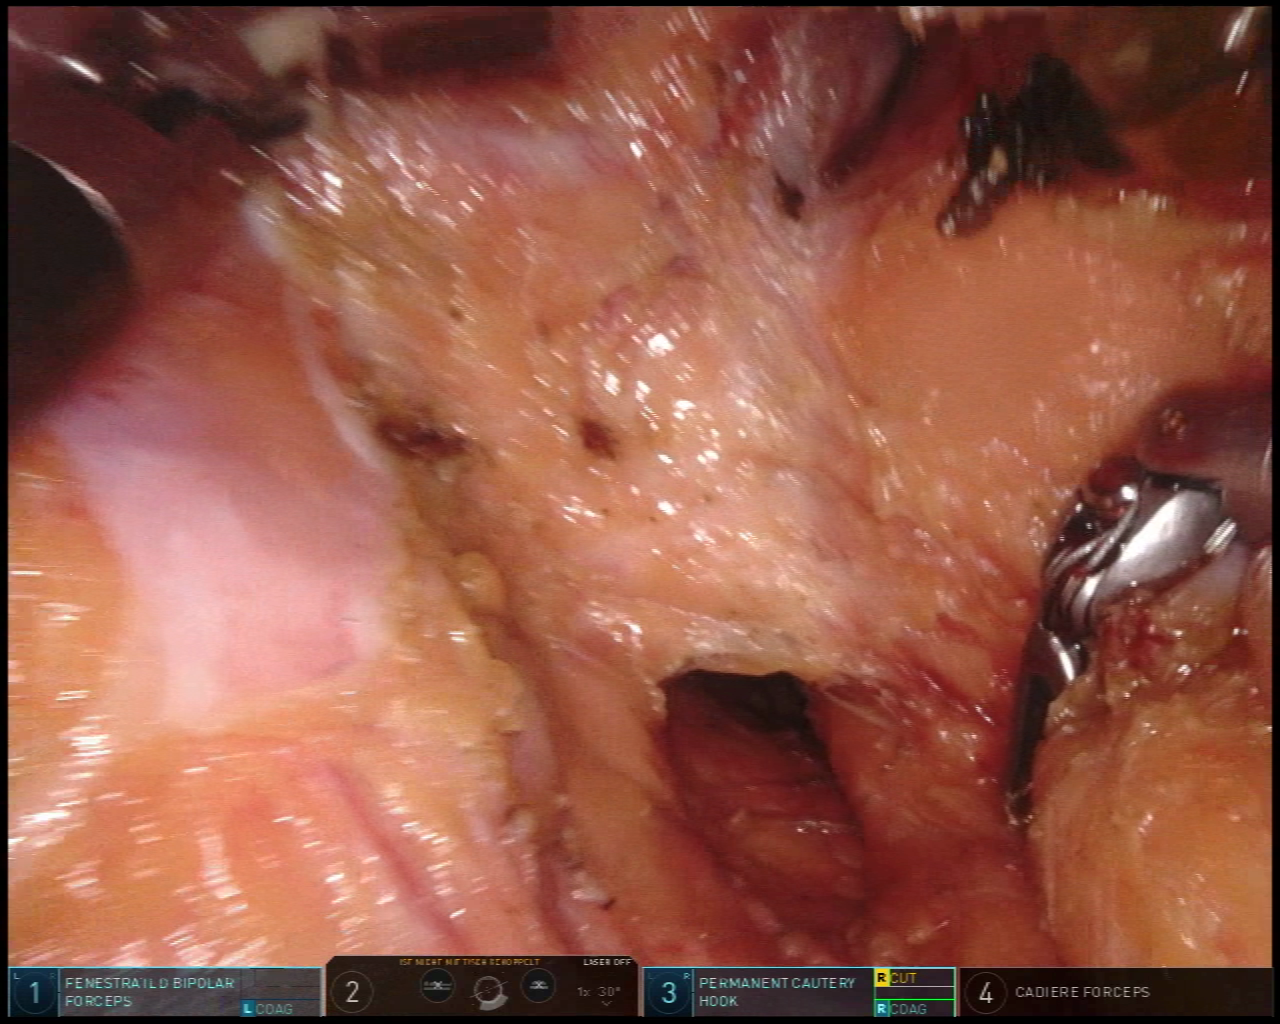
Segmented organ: vesicular_glands
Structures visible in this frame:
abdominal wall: no
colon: no
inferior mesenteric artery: no
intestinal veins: no
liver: no
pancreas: no
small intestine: no
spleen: no
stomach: no
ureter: no
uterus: no
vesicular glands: yes